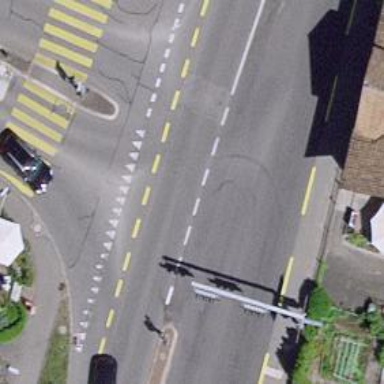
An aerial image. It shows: Road with traffic signals.